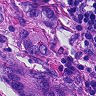
Metastatic tissue present: yes